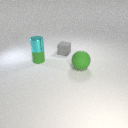
large green rubber sphere to the right of small gray rubber cube